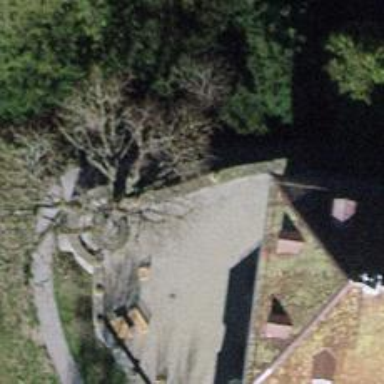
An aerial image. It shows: Brown bench.